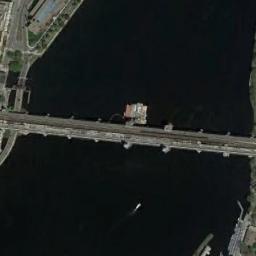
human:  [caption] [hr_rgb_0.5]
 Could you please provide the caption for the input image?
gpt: There is a bridge over the river with some roads beside .

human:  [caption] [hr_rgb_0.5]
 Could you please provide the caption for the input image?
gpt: Farms are on both sides of the river .

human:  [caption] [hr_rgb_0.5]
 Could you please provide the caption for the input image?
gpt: A bridge connects the land on both sides of the turquoise river  There are several ships in the river .

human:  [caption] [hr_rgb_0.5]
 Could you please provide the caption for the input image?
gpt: There is a river under the bridge .

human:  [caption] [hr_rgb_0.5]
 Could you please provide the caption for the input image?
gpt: A bridge built on a dark blue river .